Pattern: ResizeCrop
Description: Randomly crop and resize an image to a specified size.
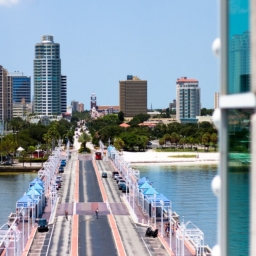
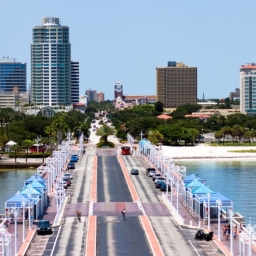
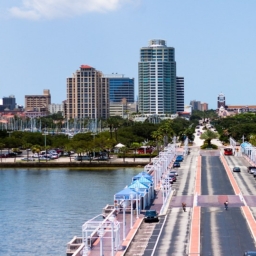
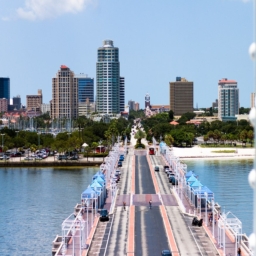